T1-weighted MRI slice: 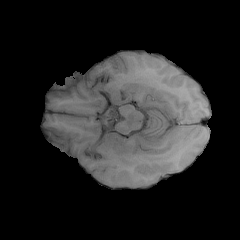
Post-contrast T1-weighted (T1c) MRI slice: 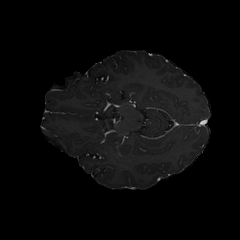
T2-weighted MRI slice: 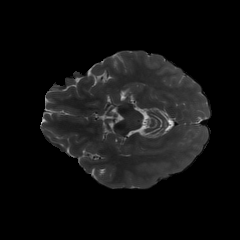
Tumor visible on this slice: yes